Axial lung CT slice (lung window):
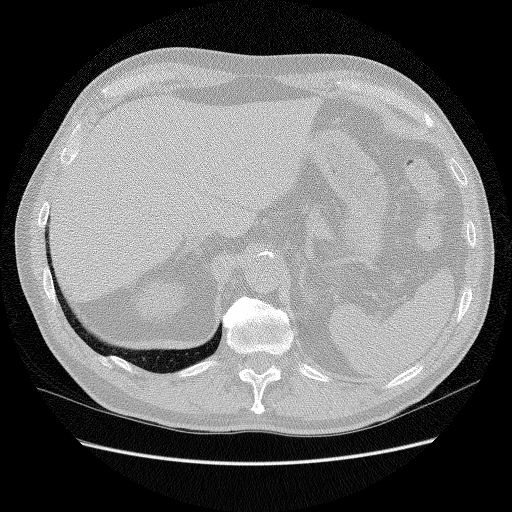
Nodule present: no